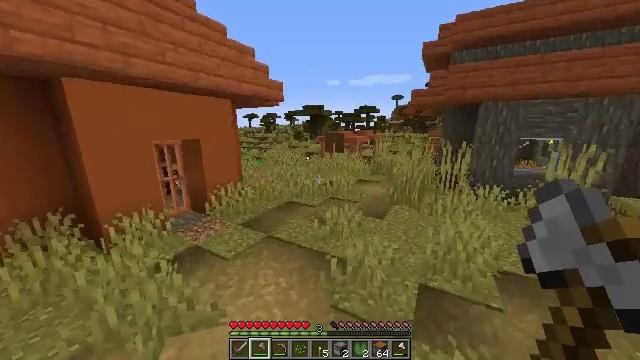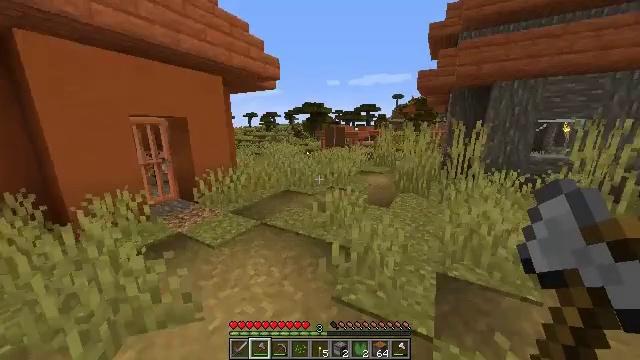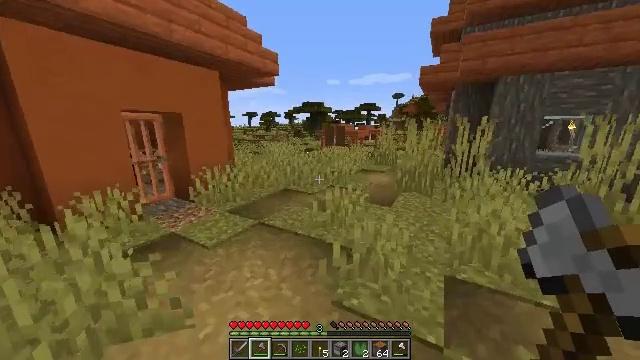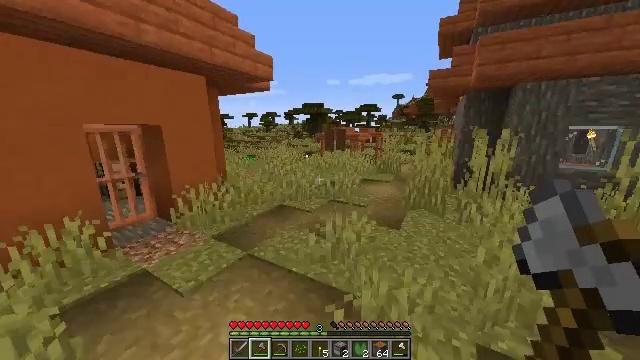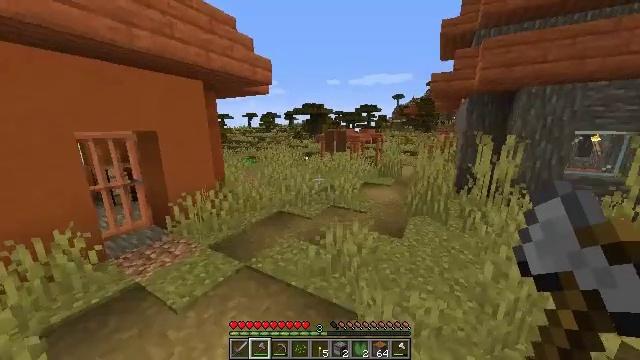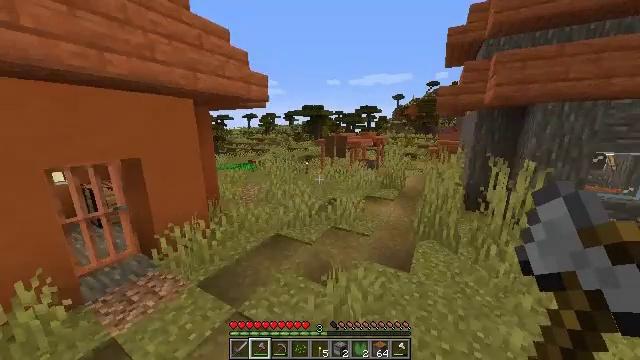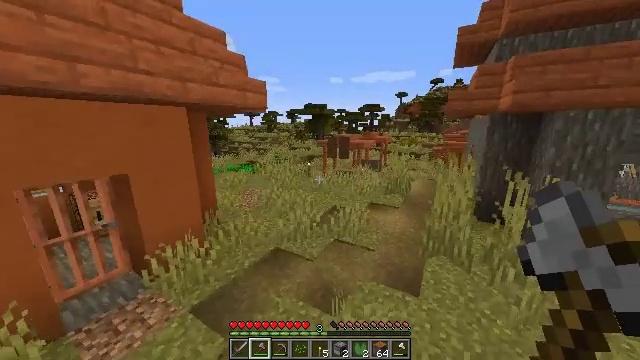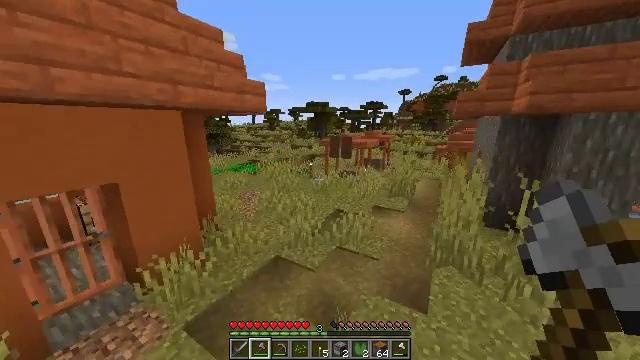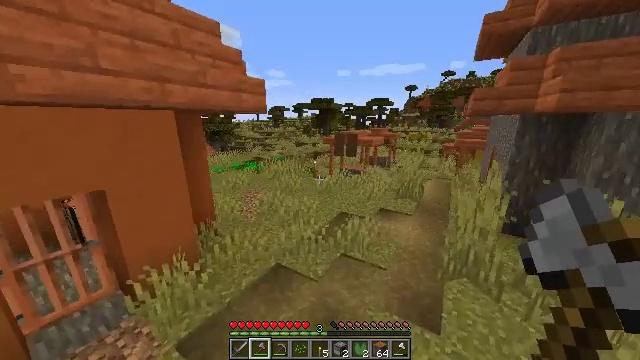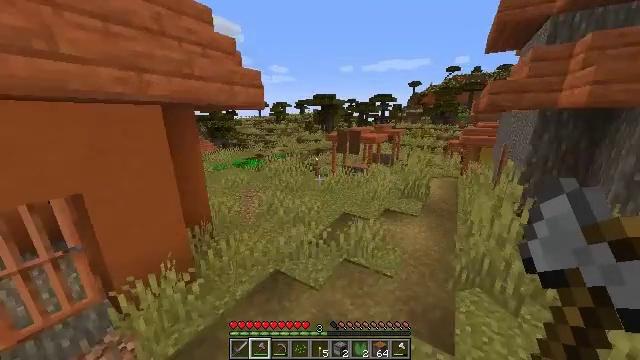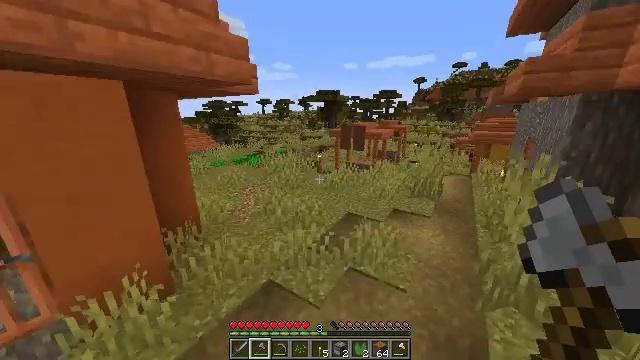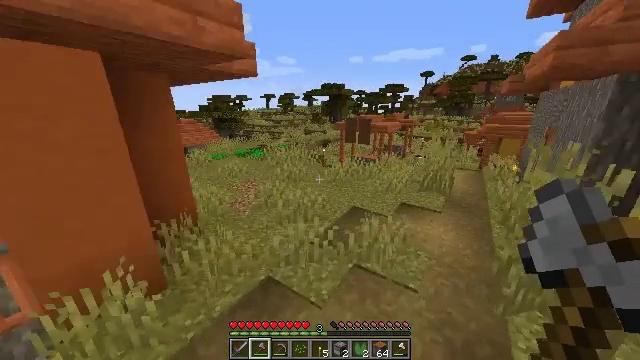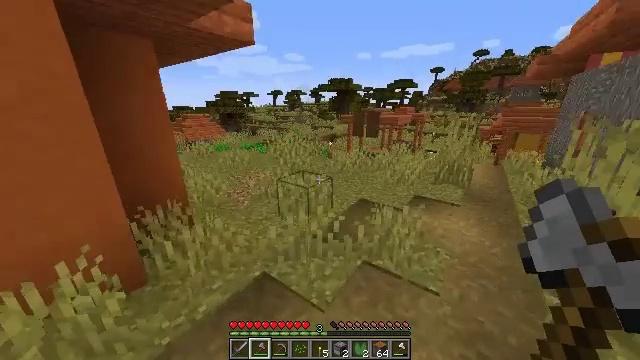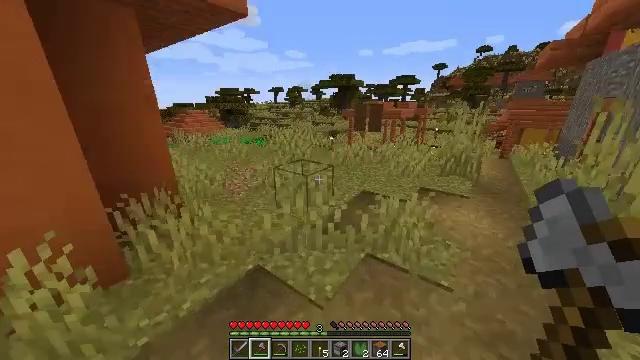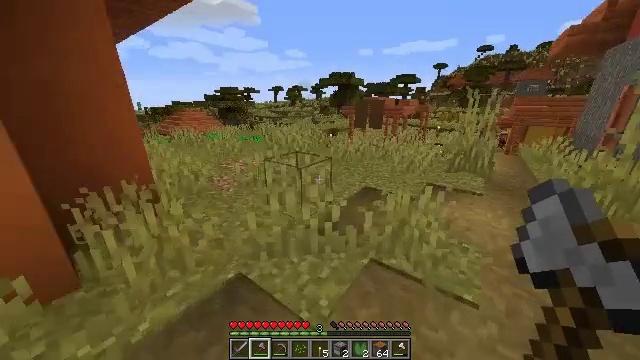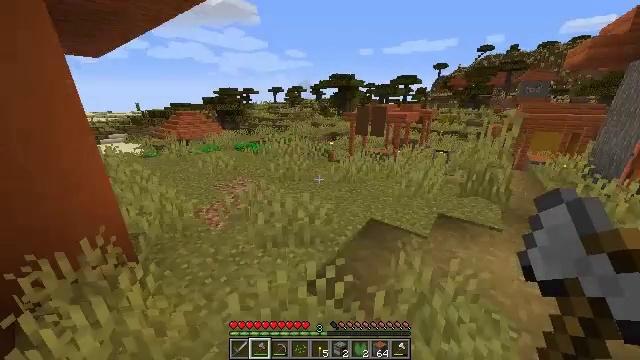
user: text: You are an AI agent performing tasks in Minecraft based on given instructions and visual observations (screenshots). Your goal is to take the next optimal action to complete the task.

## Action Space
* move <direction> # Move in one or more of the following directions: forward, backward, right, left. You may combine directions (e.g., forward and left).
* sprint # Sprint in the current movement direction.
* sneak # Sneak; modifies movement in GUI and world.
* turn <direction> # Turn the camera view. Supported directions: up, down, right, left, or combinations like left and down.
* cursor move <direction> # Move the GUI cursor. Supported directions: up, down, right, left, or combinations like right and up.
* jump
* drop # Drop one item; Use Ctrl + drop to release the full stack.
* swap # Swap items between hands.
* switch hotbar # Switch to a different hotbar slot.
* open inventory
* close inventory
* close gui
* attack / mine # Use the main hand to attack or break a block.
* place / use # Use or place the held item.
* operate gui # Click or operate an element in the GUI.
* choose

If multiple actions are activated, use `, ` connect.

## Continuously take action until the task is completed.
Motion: motion action
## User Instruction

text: Collect the pumpkin by holding left button.
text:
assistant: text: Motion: move forward, jump
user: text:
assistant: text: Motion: move forward, jump
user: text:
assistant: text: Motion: move forward, jump
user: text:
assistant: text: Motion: move forward, jump
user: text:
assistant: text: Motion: move forward, jump
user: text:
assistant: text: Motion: move forward, jump
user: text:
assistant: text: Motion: move forward, jump
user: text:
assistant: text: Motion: move forward, turn left, jump
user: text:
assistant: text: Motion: move forward, jump
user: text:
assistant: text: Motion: move forward, jump
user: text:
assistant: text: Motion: move forward, turn left and down, jump
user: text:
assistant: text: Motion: move forward, turn left, jump
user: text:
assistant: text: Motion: move forward, jump
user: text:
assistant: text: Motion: move forward, jump
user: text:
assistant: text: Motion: move forward, jump
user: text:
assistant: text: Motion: move forward, jump
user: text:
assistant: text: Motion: move forward, turn left, jump
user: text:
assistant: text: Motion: move forward, turn left, jump
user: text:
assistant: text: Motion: move forward, turn left, jump
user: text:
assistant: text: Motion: move forward, turn left, jump
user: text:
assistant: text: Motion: move forward, turn left, jump
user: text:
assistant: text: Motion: move forward, turn left, jump
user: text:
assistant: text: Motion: move forward, turn left, jump
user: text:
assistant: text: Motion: move forward, turn left, jump
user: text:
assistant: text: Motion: move forward, turn left, jump
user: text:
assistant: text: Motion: move forward, turn left, jump
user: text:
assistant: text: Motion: move forward, turn left, jump
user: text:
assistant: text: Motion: move forward, turn left, jump
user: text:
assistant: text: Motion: move forward and move left, turn left, jump
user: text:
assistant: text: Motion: move forward and move left, jump